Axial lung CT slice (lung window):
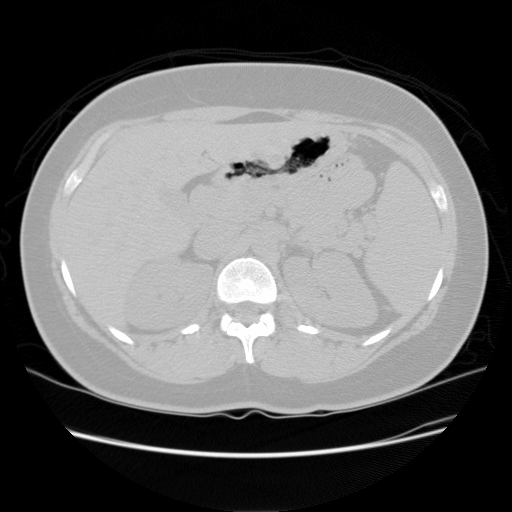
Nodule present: no